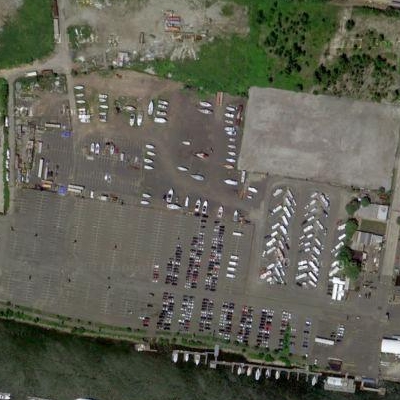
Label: gParking